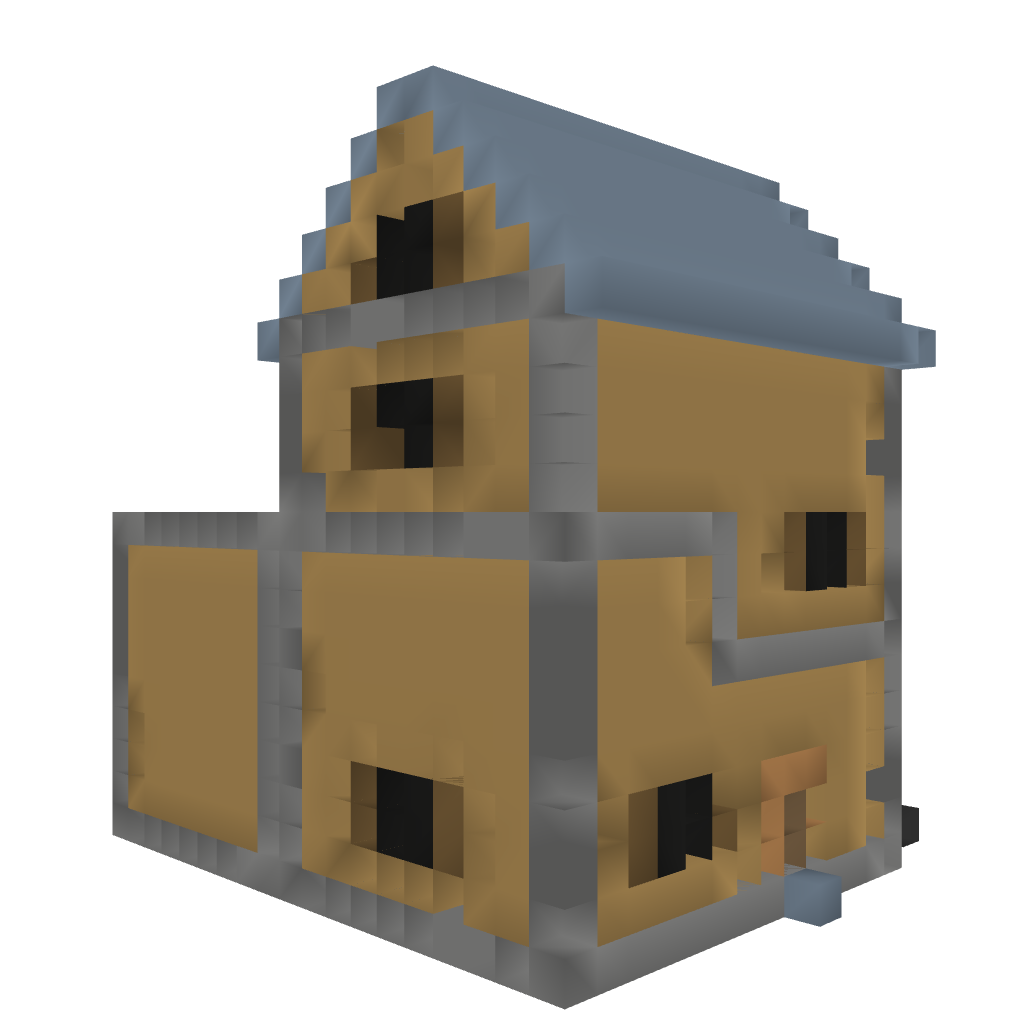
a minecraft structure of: A modern house.